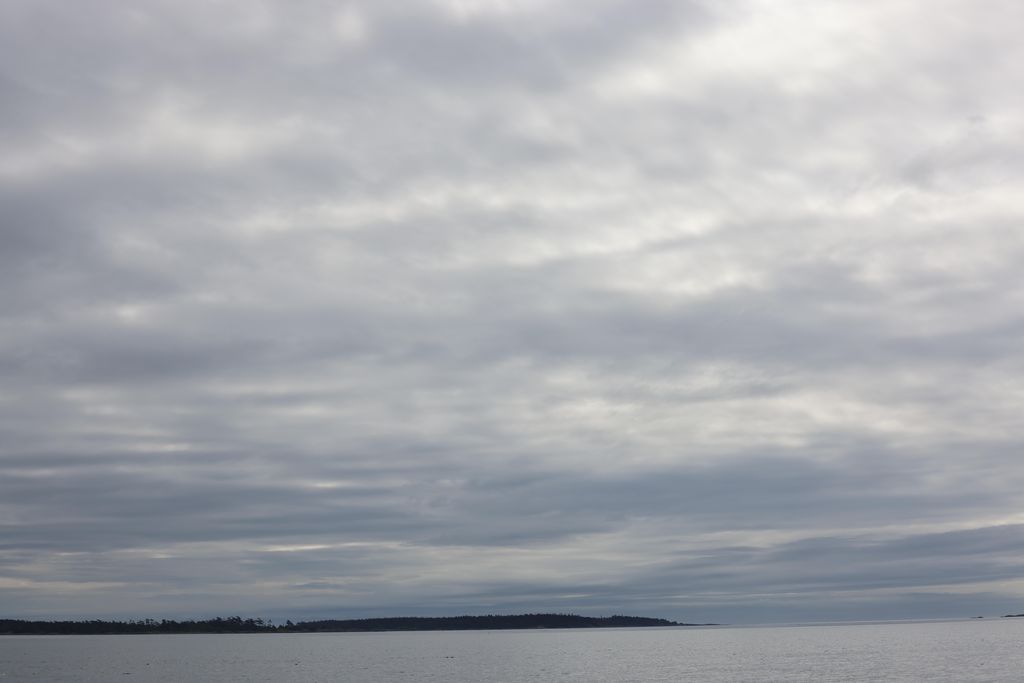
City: victoria